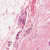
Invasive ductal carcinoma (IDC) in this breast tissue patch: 0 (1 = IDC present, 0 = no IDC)